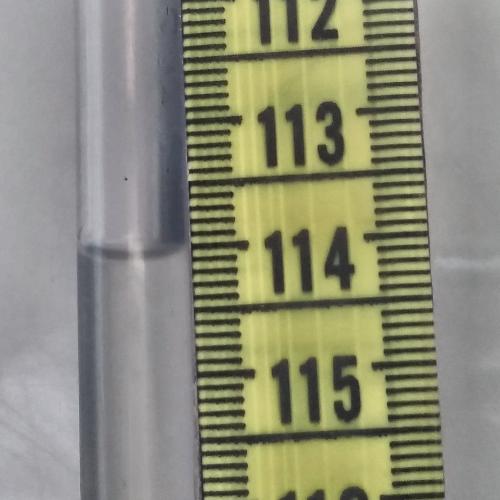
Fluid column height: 114.0 cm